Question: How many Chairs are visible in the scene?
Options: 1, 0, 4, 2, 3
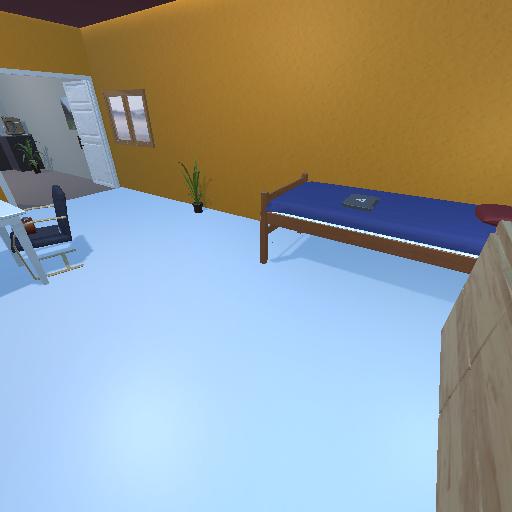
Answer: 1